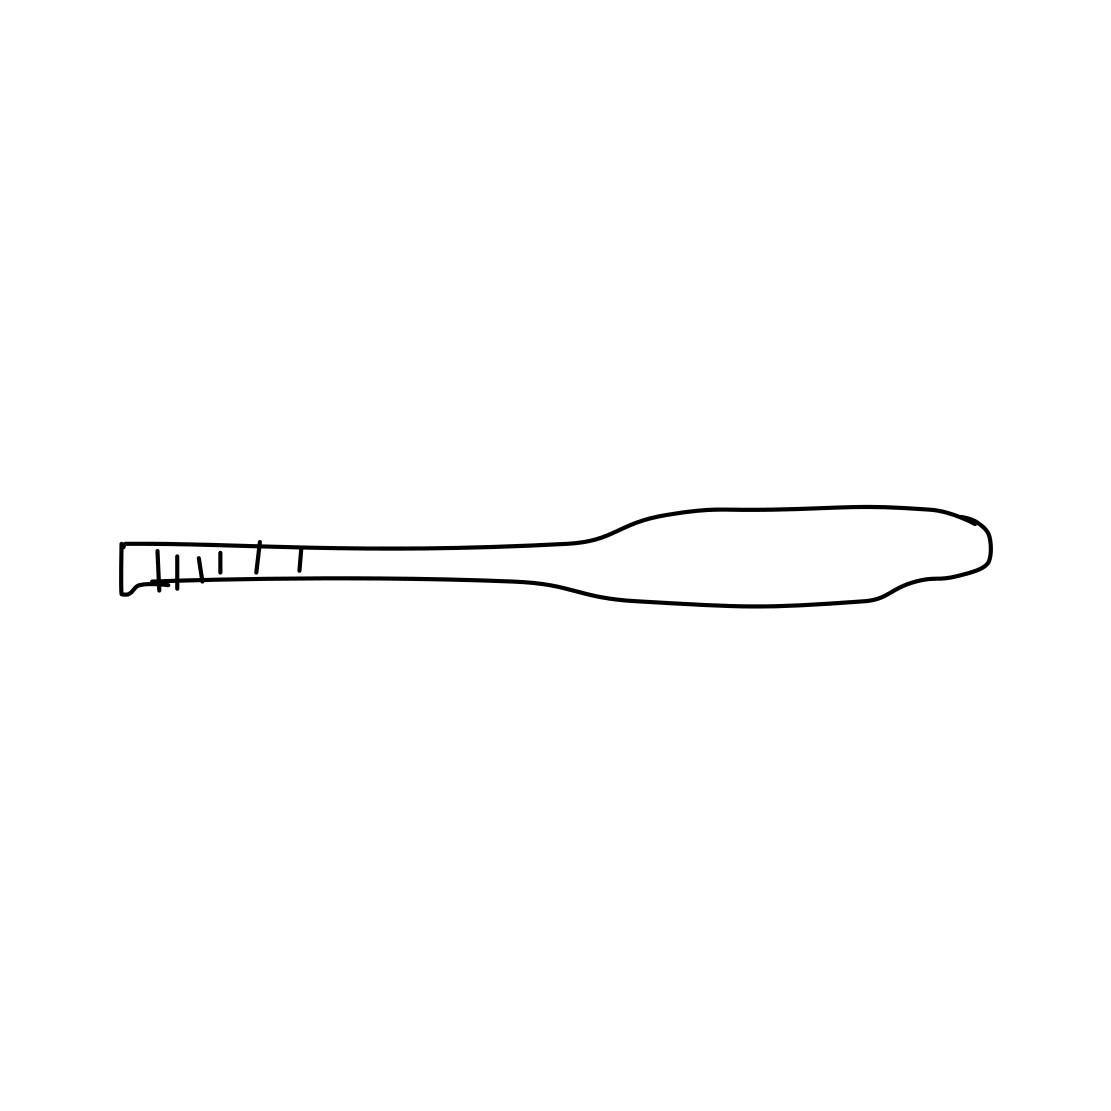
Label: baseball bat